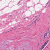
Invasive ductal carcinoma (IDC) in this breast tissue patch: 0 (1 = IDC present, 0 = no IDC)